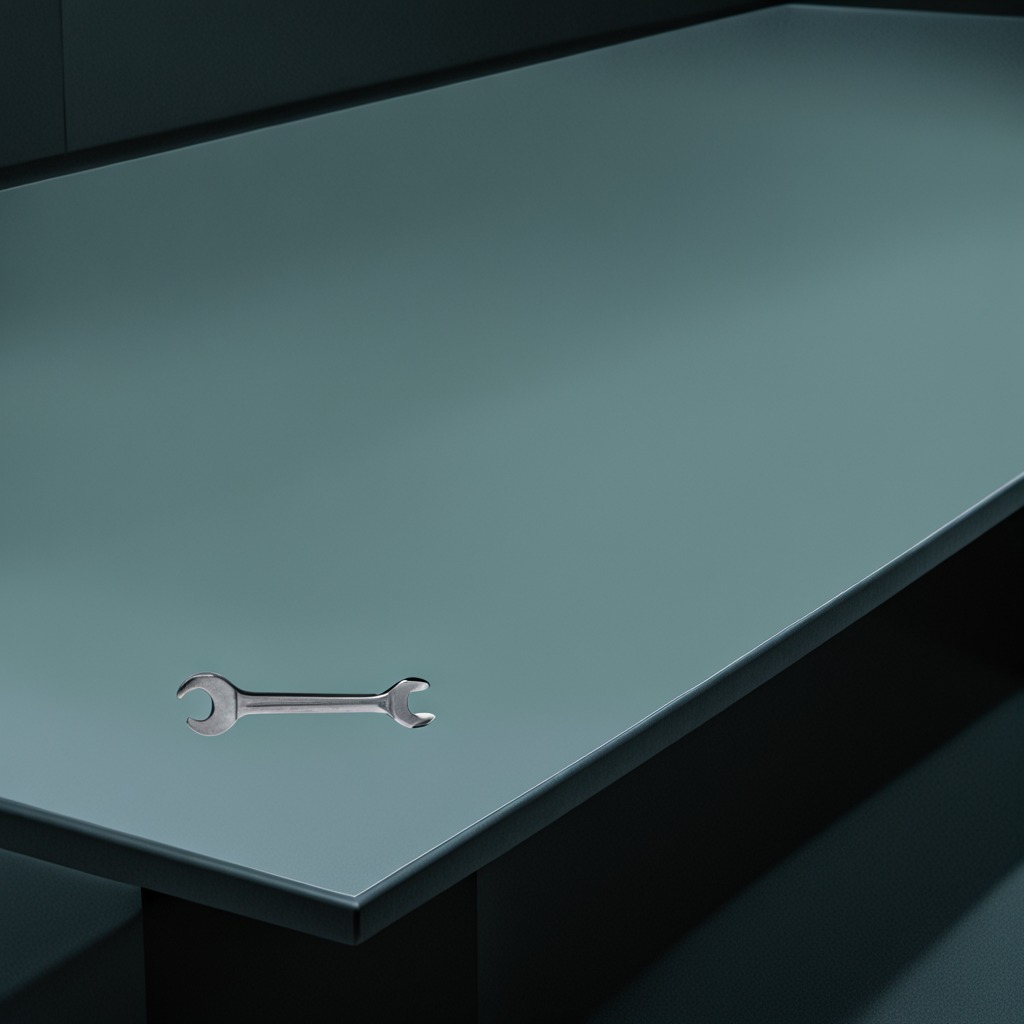
An wrench lies on the clean empty table in a railway signal maintenance room lit by harsh overhead fluorescents.